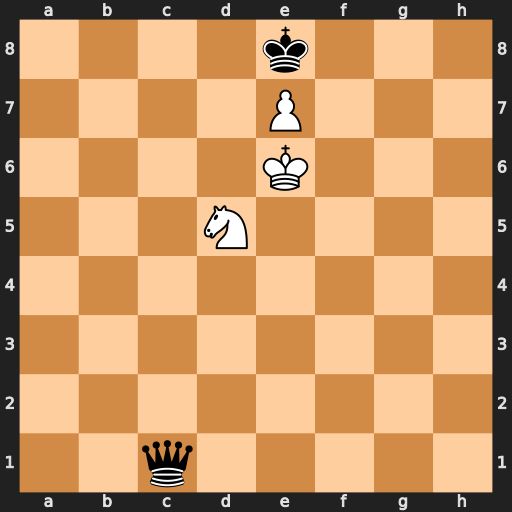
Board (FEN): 4k3/4P3/4K3/3N4/8/8/8/2q5
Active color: w
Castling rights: -
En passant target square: -
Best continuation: Nf6#